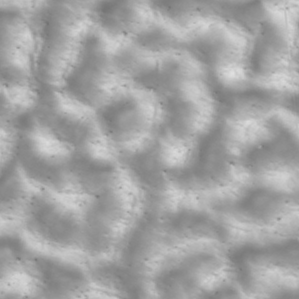
Label: non_frost